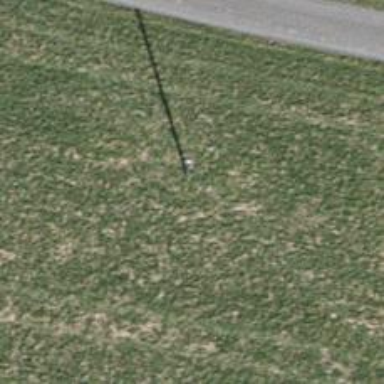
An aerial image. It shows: Power pole.